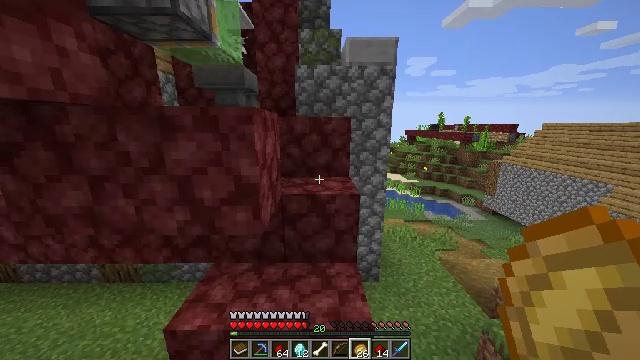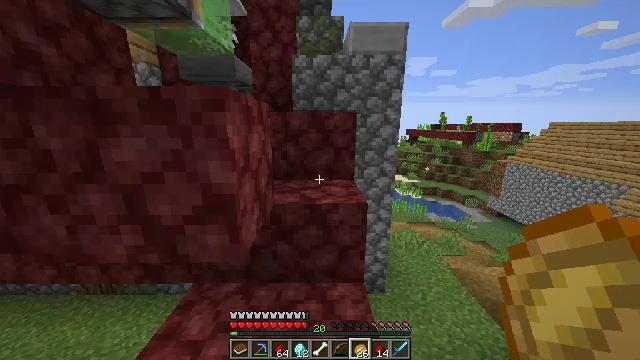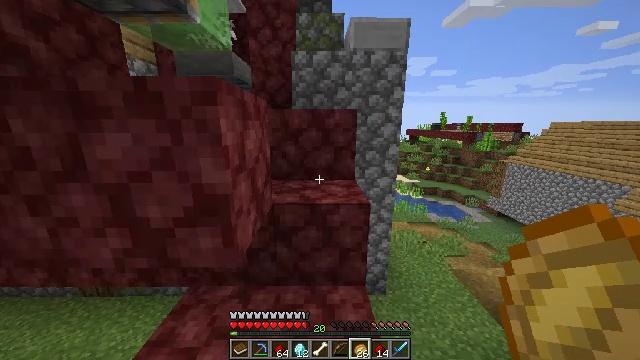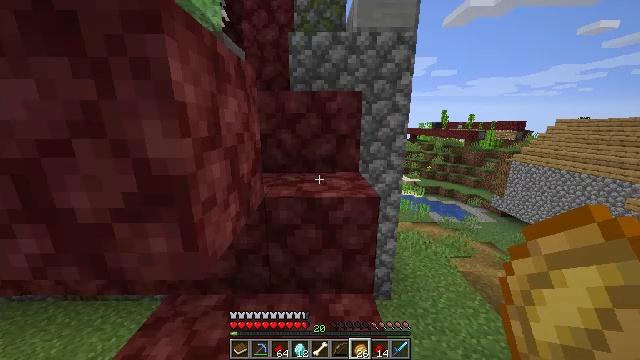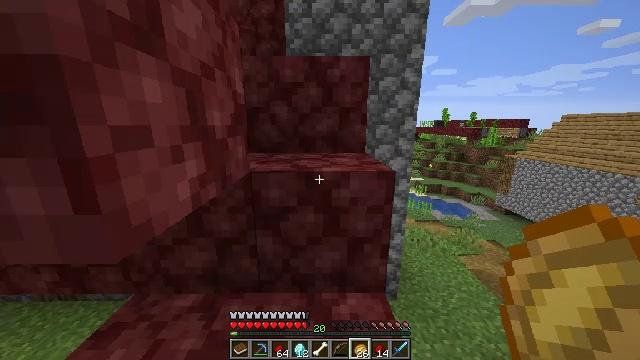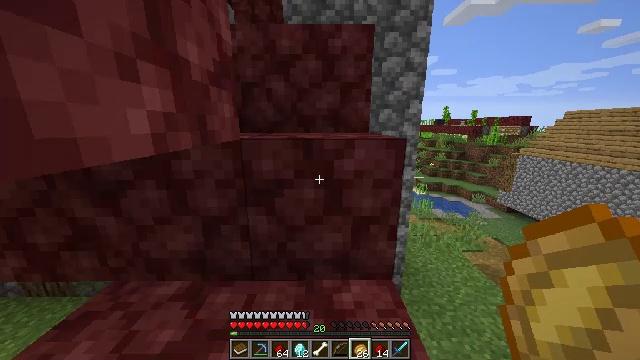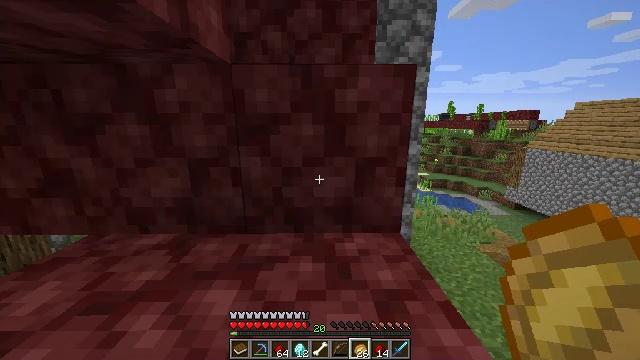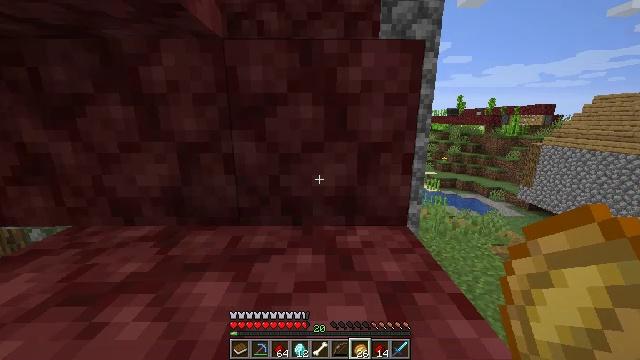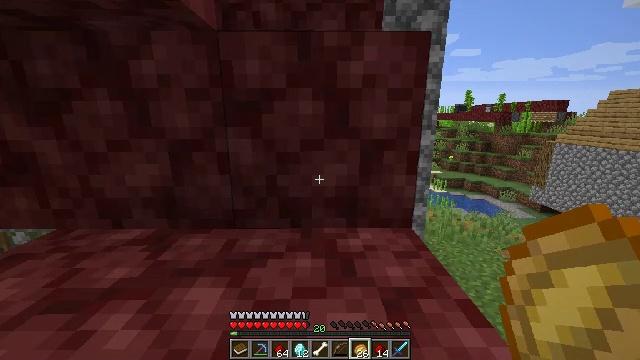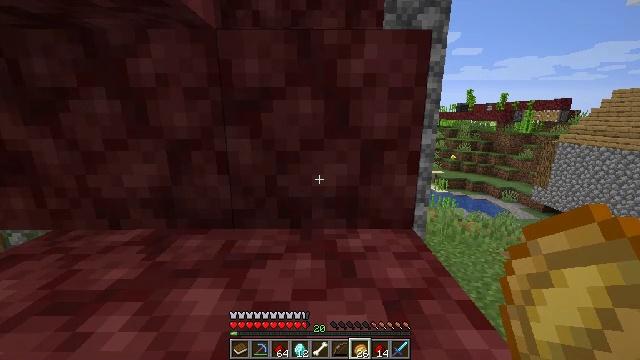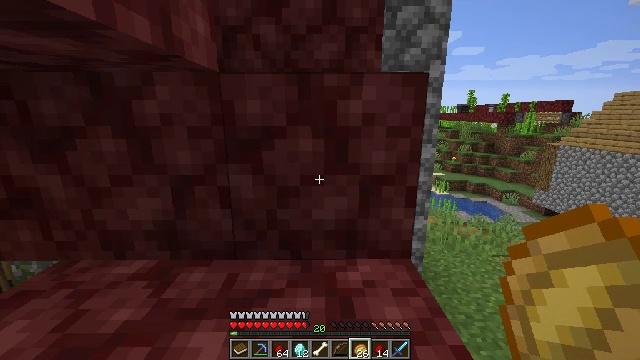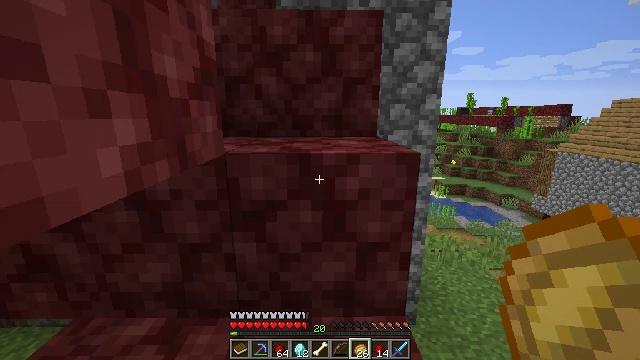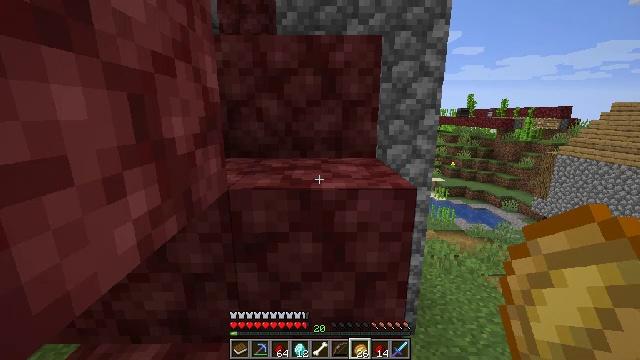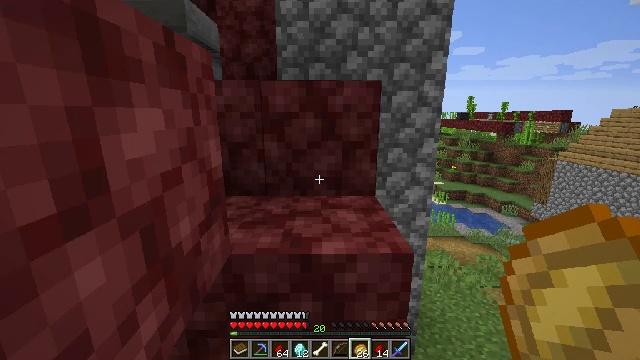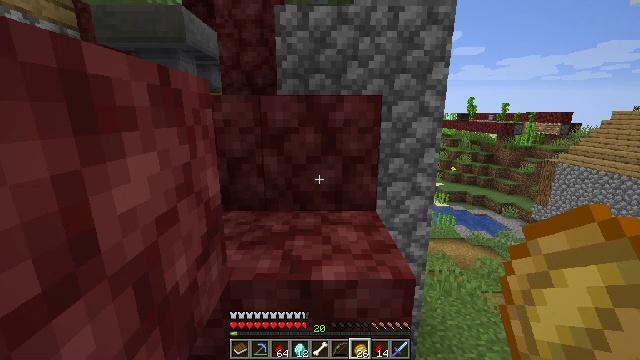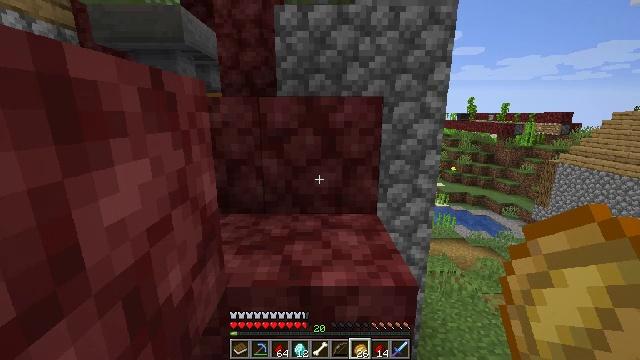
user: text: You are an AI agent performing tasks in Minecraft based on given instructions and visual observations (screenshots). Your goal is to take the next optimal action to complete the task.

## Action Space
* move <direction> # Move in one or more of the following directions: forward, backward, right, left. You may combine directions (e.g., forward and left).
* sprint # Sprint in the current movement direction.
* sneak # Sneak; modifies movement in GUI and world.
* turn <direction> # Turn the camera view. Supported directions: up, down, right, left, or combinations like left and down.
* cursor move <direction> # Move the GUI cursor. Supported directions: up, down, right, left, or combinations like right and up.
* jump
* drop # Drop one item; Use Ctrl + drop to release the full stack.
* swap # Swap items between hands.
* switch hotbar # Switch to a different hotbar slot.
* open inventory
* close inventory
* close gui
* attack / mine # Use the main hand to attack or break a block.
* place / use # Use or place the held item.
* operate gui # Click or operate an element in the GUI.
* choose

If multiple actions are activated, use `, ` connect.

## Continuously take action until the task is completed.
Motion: motion action
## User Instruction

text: craft item air
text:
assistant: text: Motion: move forward, jump
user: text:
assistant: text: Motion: move forward, jump
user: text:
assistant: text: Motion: move forward, jump
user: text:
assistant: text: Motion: move forward
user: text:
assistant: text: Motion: move forward
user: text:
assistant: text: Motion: move forward
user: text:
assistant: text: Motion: move forward
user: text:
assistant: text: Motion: move forward
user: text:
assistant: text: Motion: move forward
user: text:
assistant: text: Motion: move forward, jump
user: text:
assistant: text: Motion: move forward, jump
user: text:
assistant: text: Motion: move forward, jump
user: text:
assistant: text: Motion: move forward, jump
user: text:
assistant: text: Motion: move forward
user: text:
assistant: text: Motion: move forward
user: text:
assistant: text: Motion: move forward
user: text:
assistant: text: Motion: move forward
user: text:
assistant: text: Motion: move forward
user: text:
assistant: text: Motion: move forward
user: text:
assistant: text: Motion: move forward, jump
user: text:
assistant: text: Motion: move forward, jump
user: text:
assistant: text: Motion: move forward, turn right, jump
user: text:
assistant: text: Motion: move forward, jump
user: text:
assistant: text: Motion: move forward
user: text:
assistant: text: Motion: move forward
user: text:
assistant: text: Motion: move forward
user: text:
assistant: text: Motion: move forward
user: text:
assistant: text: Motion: move forward, turn right
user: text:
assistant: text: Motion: move forward, turn right
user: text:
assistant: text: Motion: move forward, turn right